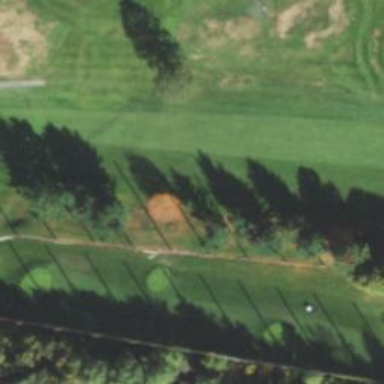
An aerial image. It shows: Grassy area used as driving range for golf.